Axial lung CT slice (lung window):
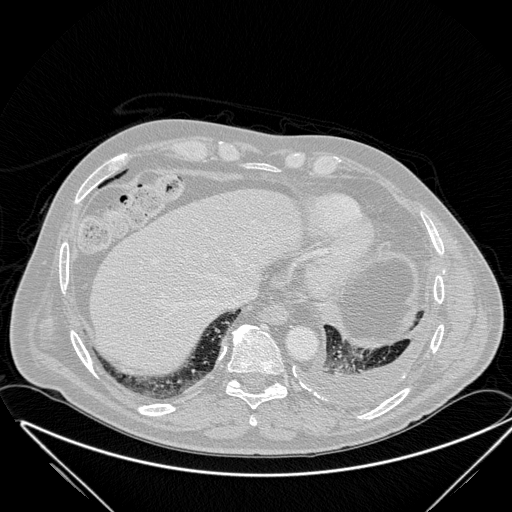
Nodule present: no